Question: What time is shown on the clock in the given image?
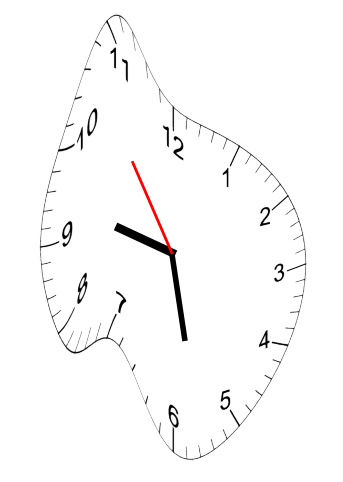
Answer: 09:27:54